Question: I am trying to add the message bar that shows up in the maps app, like the one that says "53 m" in the screenshot below. anyone know how to do this? I'm guessing it's part of the navigationController? Thanks.

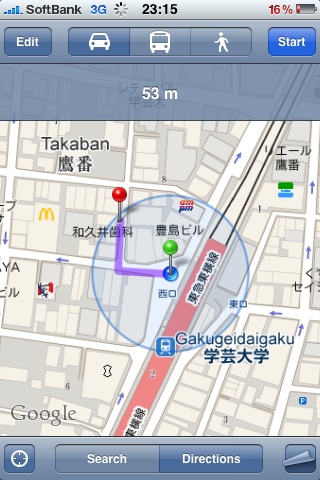
Answer: All you have to do is add a 'UIView' to the viewController that contains the mapView. Be sure it is positioned over the 'MKMapView'. Also you can set the 'alpha' property of the new view to make it look like the screenshot.
Add a 'UILabel' as a subview of the new view and link it as a 'IBOulet' so you can set the text.